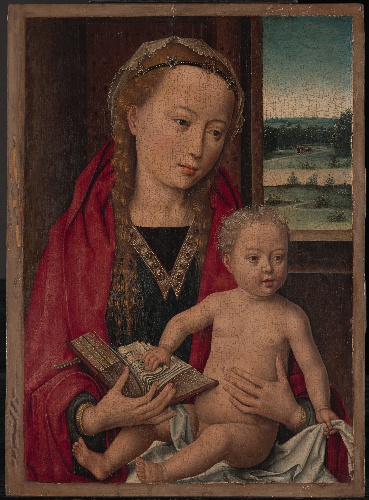
Title: Virgin and Child
Artist: Hans Memling
Artist bio: Netherlandish, Seligenstadt, active by 1465–died 1494 Bruges
Date: ca. 1490–94
Object type: Painting
Classification: Paintings
Medium: Oil on wood
Dimensions: Overall 14 1/8 x 10 1/4 in. (35.9 x 26 cm); painted surface 13 3/8 x 9 1/2 in. (34 x 24.1 cm)
Department: European Paintings
Credit line: The Friedsam Collection, Bequest of Michael Friedsam, 1931
Accession year: 1932
Repository: Metropolitan Museum of Art, New York, NY
Tags: Madonna and Child|Books